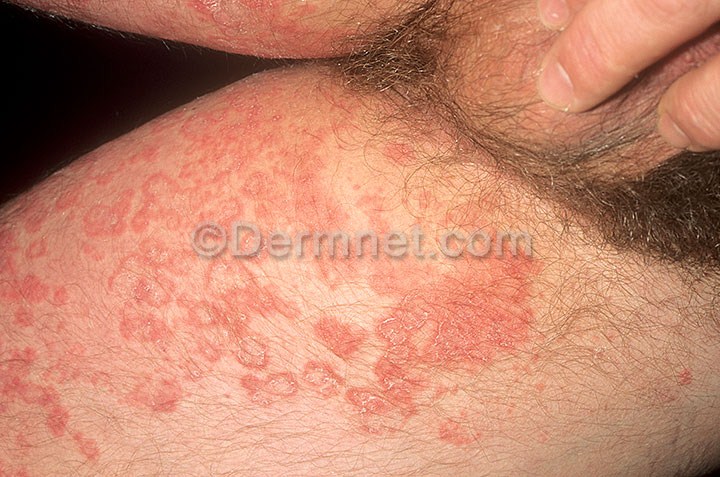
Disease: Tinea Ringworm Candidiasis and other Fungal Infections